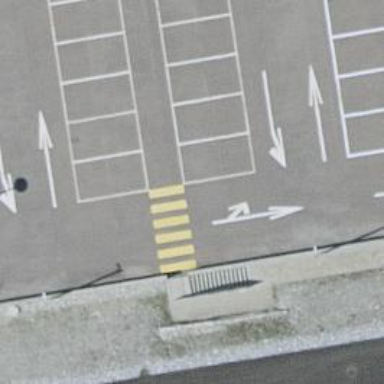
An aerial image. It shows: Zebra crossing on the road.